Question: I have a 'JTable' inside of a 'JScrollPane'. I want to get the columns to stay fixed when I resize it. The rows stay the same size, and there is a scrollbar to move up and down. I can't get the scrollbar to work the same way on the vertical though.
Here is a picture of my project, where the y axis of Duke is perfectly normal, and has a scrollbar to scroll to the bottom of the image, the horizontal part is clearly messed up, and should not have expanded that far.
Also, if the frame was made smaller horizontally, there should be a scrollbar just like the vertical.

So my question basically ends up like this; How do you fix the size of a 'JTable' to not resize within the 'JScrollPane', and then if it's too large for it, display scroll bars.
Btw, Each cell has an image, making up the big image.
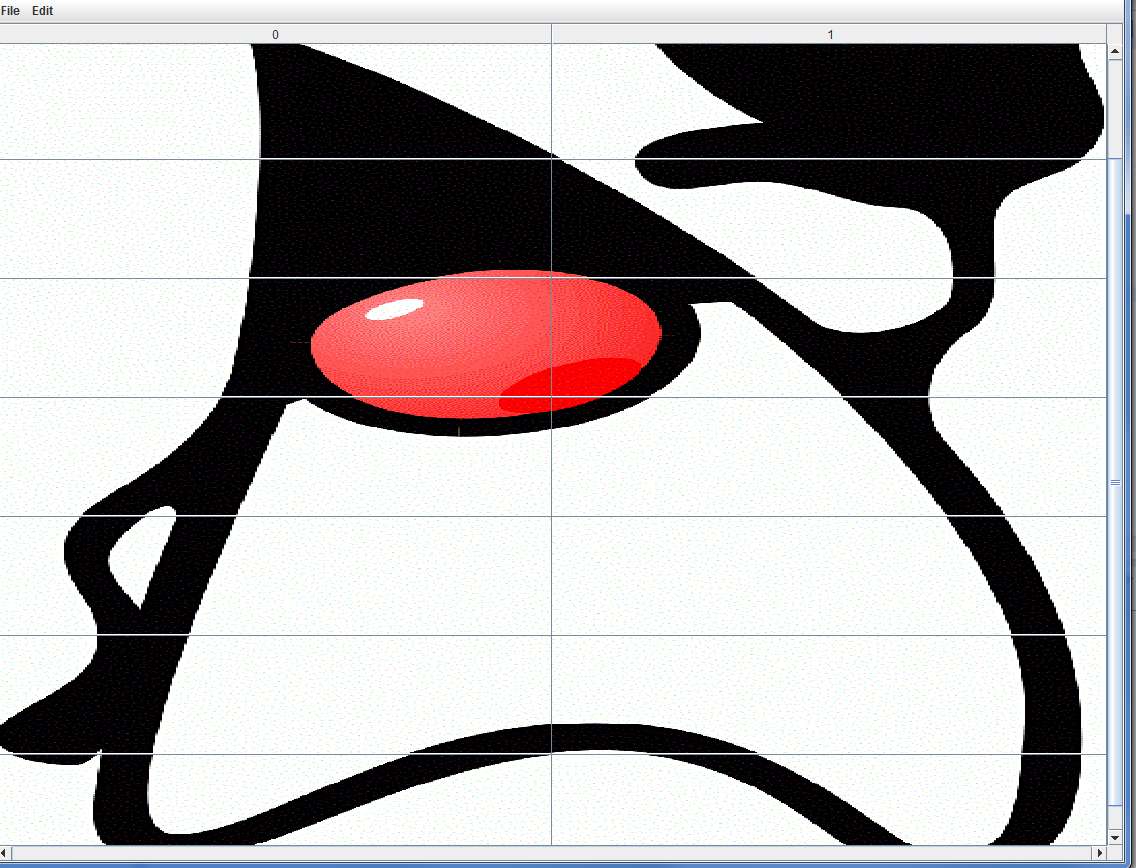
Answer: Set the table's auto resize mode to "off"
'''
table.setAutoResizeMode(JTable.AUTO_RESIZE_OFF);
'''
Take a look at <URL> for more details.
I should mention, this will mean you will become responsible for determine the size of each column.
Take a look at <URL>